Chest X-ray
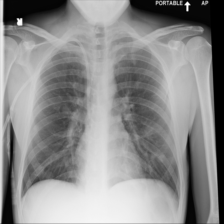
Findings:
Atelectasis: negative
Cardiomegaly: negative
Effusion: negative
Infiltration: positive
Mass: negative
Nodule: negative
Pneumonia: negative
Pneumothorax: negative
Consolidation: negative
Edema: negative
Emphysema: negative
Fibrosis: negative
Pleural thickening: negative
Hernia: negative